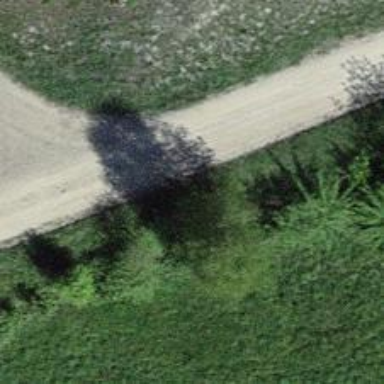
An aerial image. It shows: Well-maintained track road of grade 1.